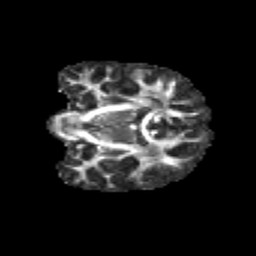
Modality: FA
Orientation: coronal
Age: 13
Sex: female
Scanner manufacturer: siemens
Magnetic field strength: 3 T
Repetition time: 3.8 s
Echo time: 0.07 s